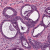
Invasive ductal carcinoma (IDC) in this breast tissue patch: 0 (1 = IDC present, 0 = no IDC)